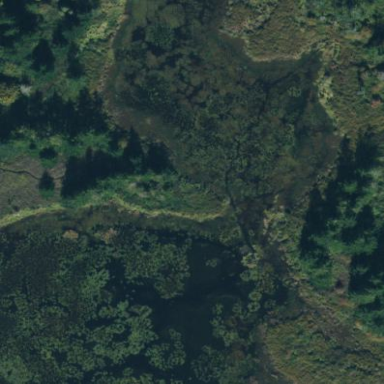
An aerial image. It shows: Shallow water marsh with wetland.